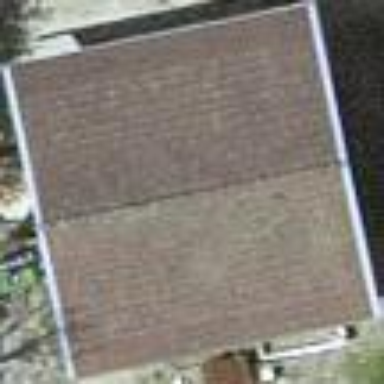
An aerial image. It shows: Garage.